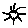
Label: sun